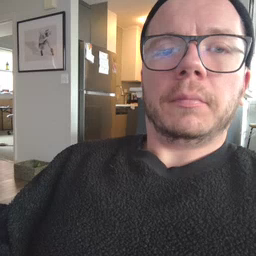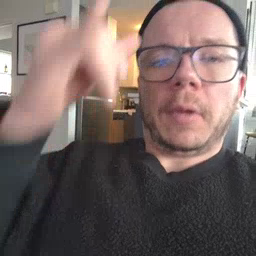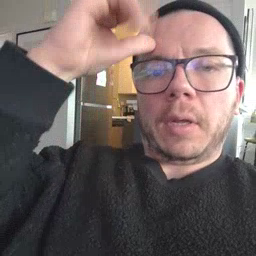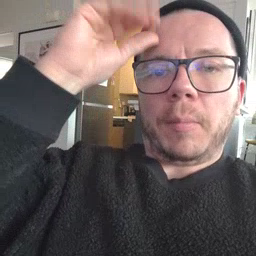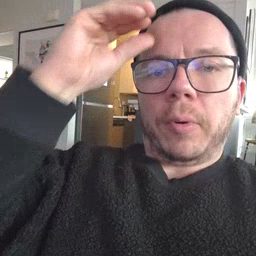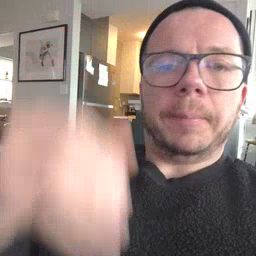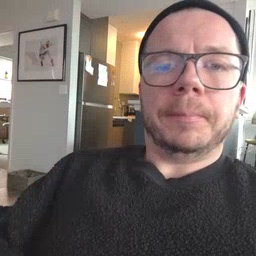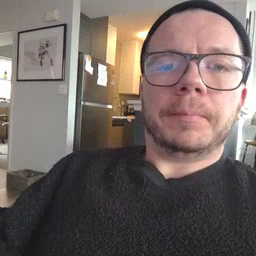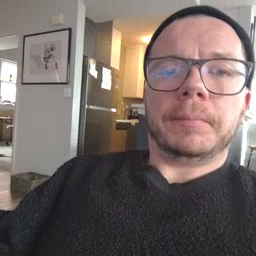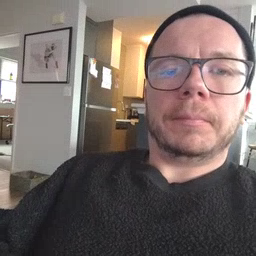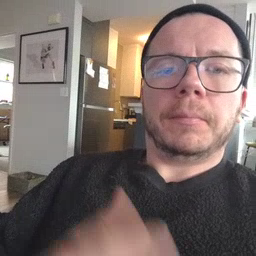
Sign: cowboy